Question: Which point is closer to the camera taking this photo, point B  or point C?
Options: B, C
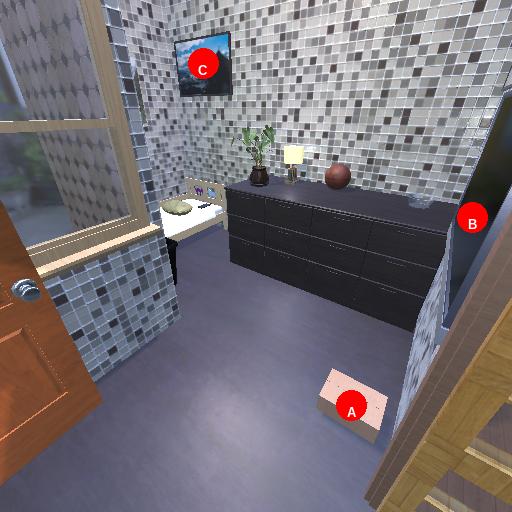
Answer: B